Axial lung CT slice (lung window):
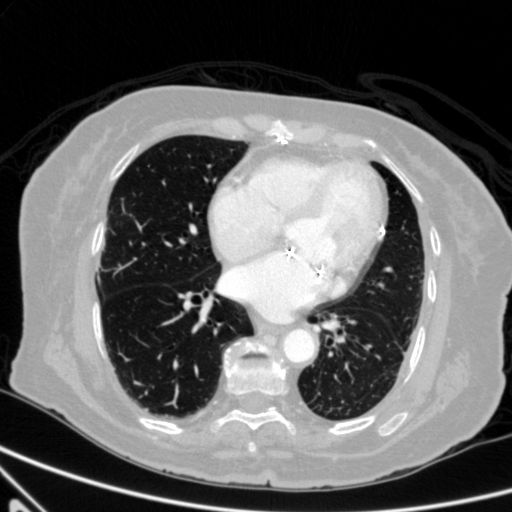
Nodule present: no